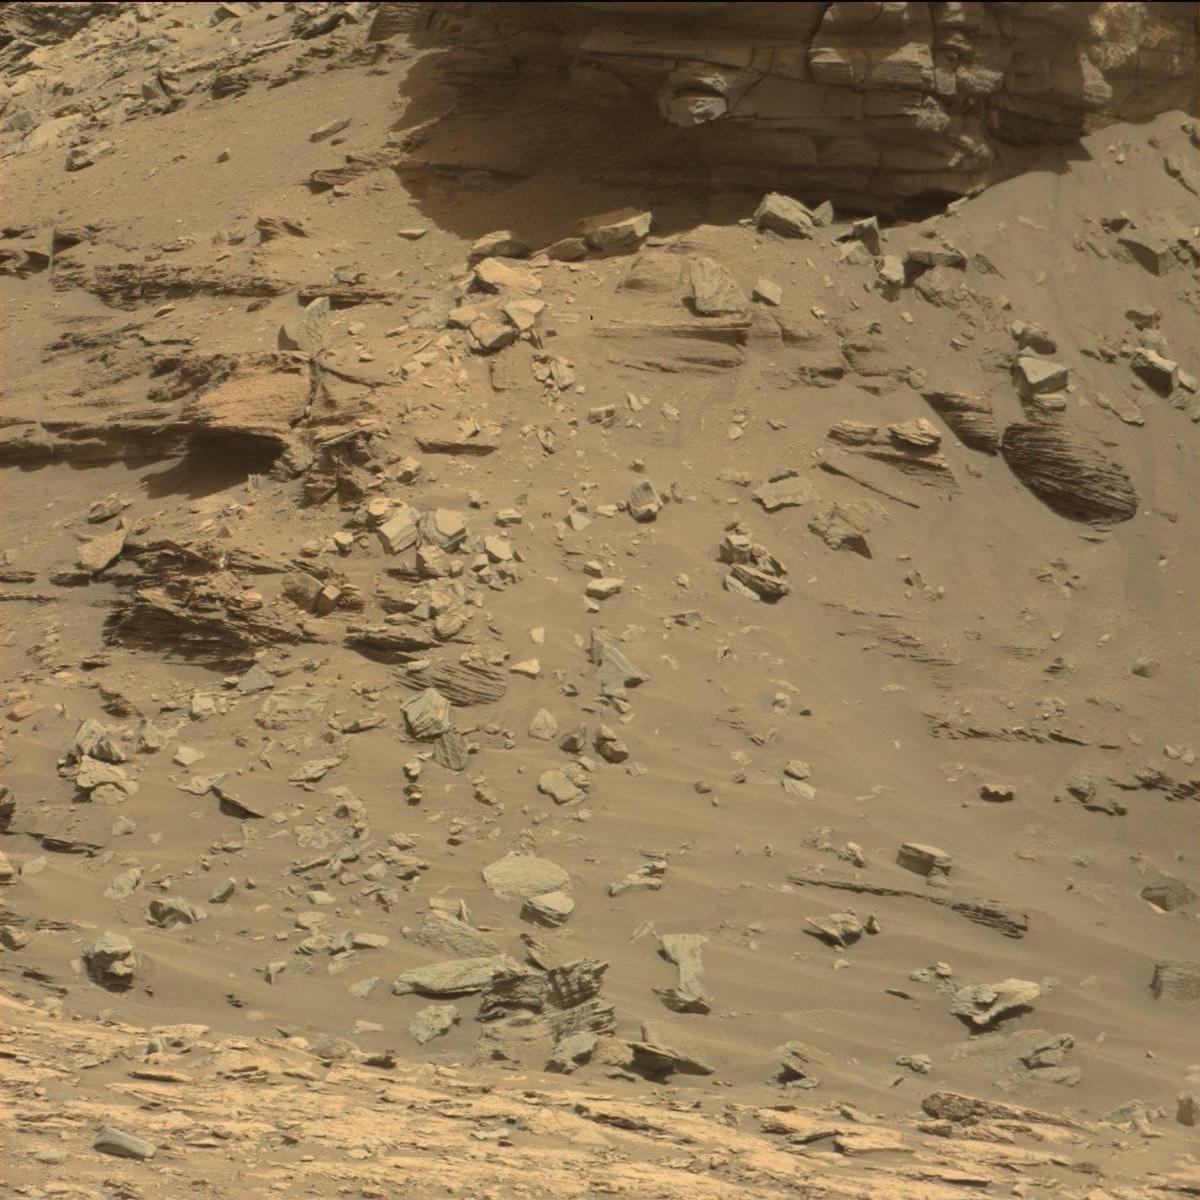
Terrain classes present: Bedrock, Sand / Soil